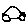
Label: car